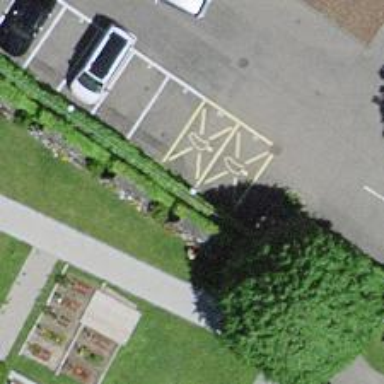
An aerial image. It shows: Charging station.